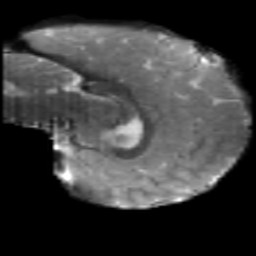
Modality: T2w
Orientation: sagittal
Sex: male
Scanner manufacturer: siemens
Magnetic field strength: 3 T
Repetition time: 5 s
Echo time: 0.07 s